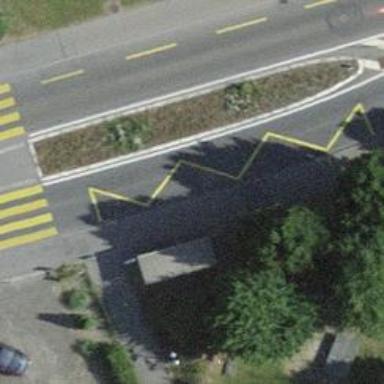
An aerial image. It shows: Bus stop with asphalt surface. This public transport platform is perfect for commuters to wait for their ride.